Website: crate-barrel
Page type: cart
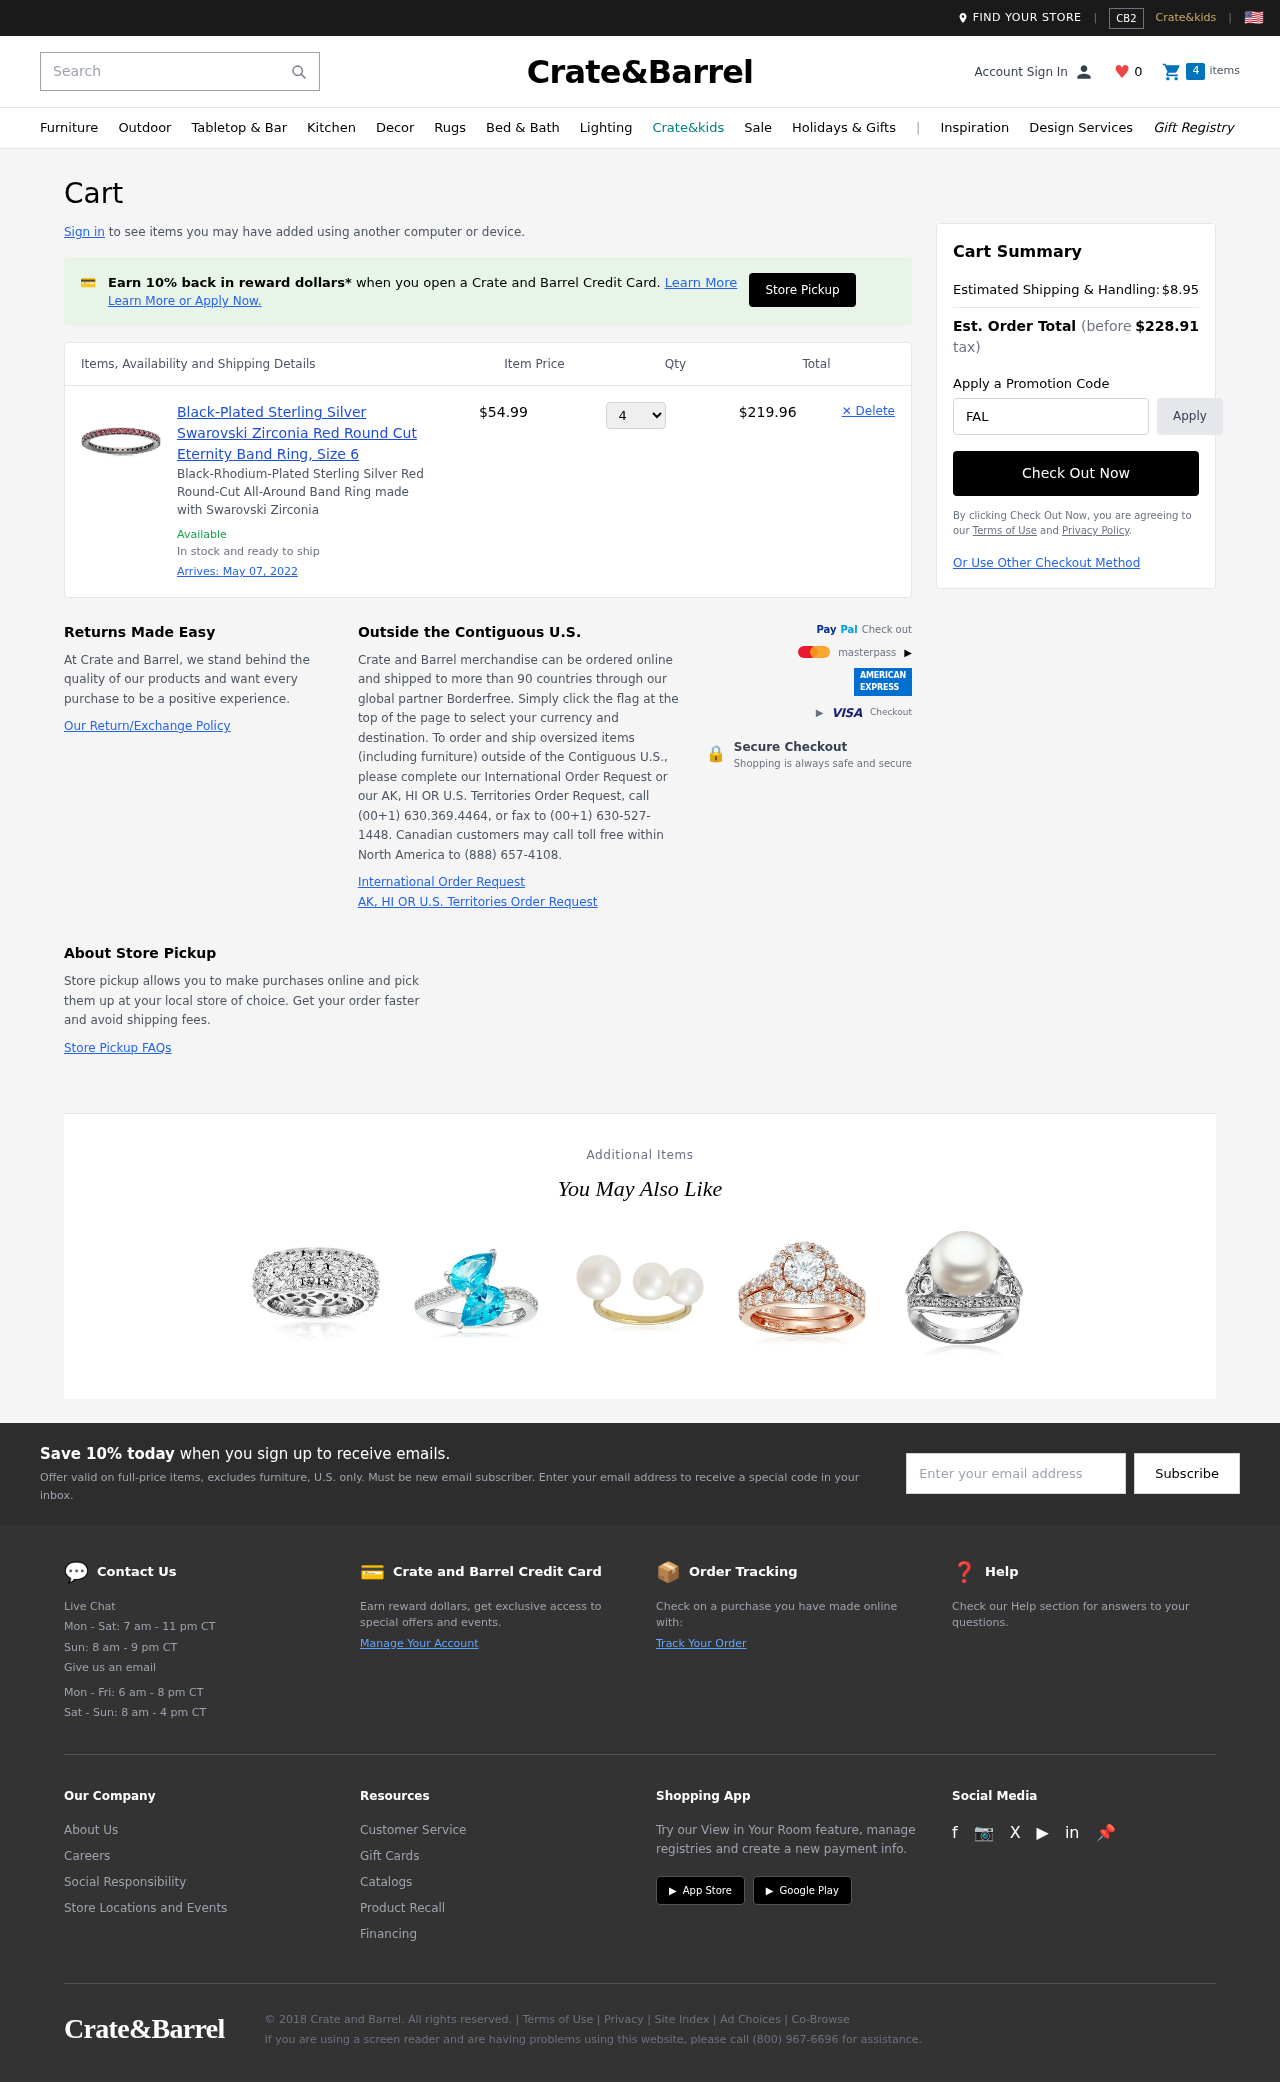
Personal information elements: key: PII_PROMO_CODE
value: FALL58
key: PII_EMAIL
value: john.morgan@hotmail.com
Product elements: key: PRODUCT1_DESC
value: Black-Rhodium-Plated Sterling Silver Red Round-Cut All-Around Band Ring made with Swarovski Zirconia
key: PRODUCT1_NAME
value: Black-Plated Sterling Silver Swarovski Zirconia Red Round Cut Eternity Band Ring, Size 6
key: PRODUCT1_PRICE
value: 54.99
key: PRODUCT1_QUANTITY
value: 4
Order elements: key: ORDER_DELIVERY_DATE
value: May 07, 2022
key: ORDER_SUBTOTAL
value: $219.96
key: ORDER_SHIPPING_COST
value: $8.95
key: ORDER_TOTAL
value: $228.91